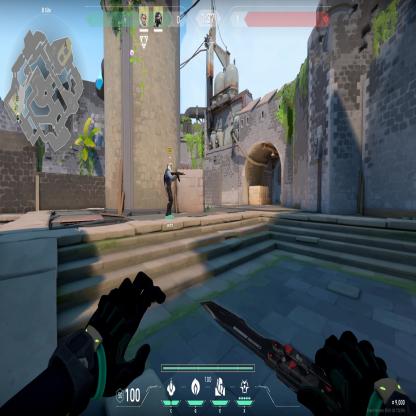
Label: teammate